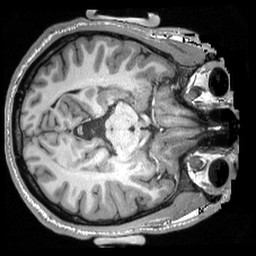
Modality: T1w
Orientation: axial